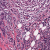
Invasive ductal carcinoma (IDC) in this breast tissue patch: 0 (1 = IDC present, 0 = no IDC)